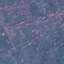
Label: Residential